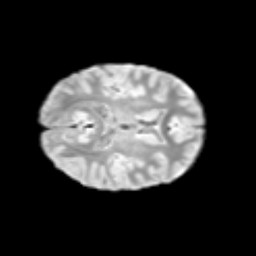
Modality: T2w
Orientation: axial
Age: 10
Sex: male
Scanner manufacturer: siemens
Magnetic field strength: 3 T
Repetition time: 3.8 s
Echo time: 0.07 s